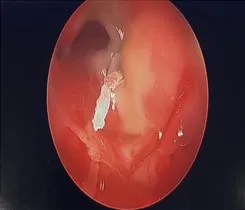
Fiberoptic photo. It displays a "knife" like object penetrating the left orbital tissue. The open frontal sinus can be seen above.
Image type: endoscopy (airway_endoscopy)